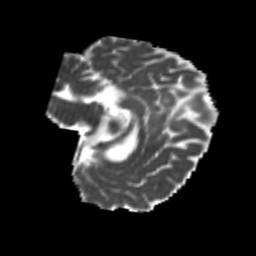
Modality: MD
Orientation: sagittal
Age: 24
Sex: female
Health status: healthy
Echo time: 0.074 s